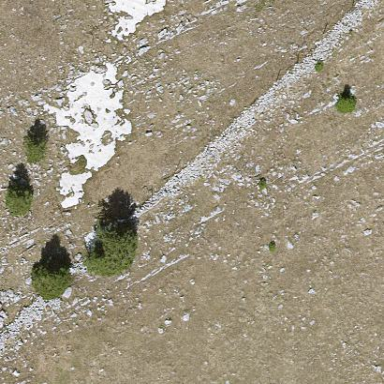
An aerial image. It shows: Landscape of bare rock.